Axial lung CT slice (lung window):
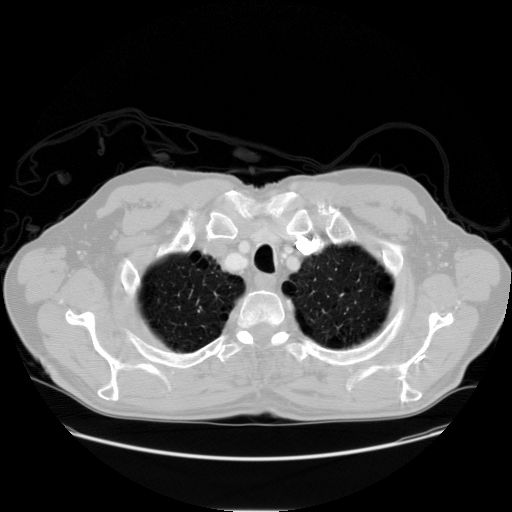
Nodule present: no